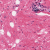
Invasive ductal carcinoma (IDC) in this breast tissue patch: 0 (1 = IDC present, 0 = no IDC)